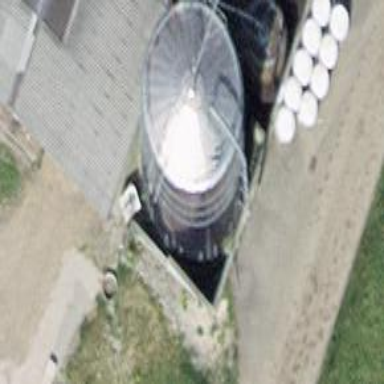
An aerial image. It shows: Building that serves as silo.